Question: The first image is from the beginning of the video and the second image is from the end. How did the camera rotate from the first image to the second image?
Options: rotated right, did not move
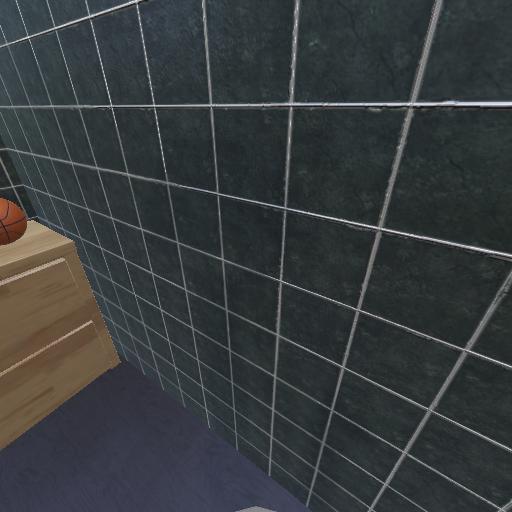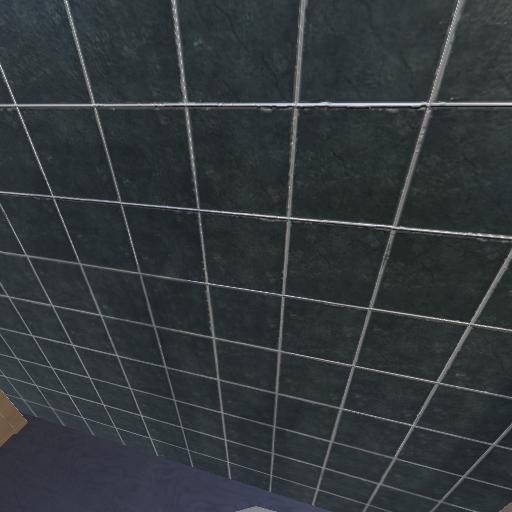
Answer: rotated right